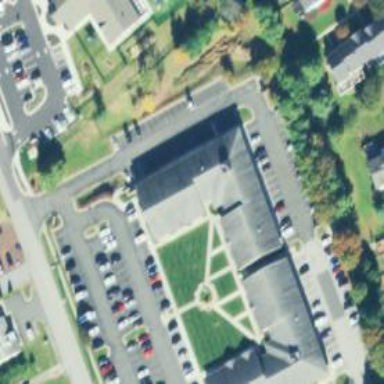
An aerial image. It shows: Clinic.